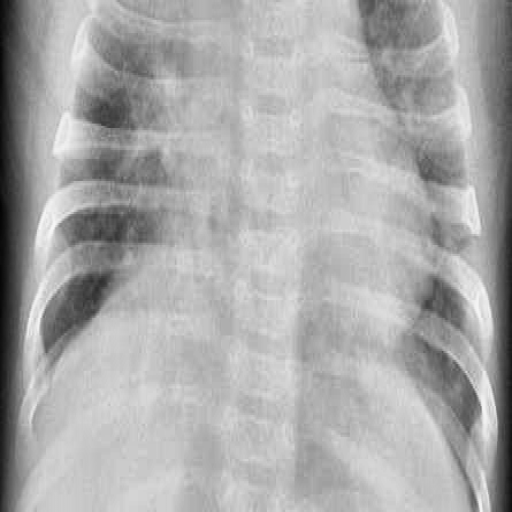
Finding: PNEUMONIA